Field crop: tomato
Growth stage: 1
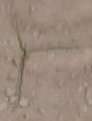
Species: cyperus